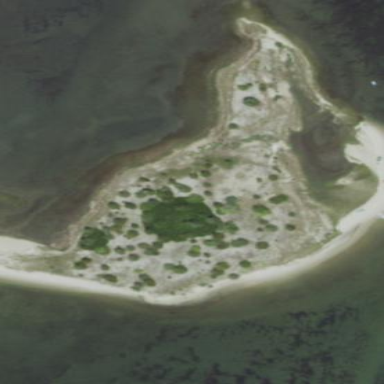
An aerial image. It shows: Island covered with scrub vegetation.